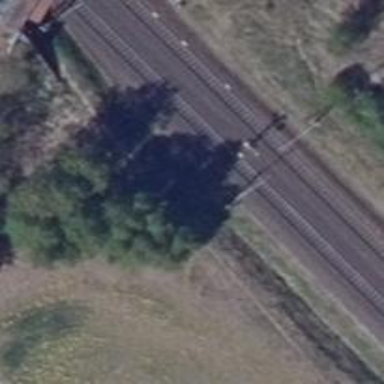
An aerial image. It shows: Railway signal.